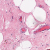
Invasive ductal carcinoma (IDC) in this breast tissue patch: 0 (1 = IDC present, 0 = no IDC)